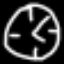
Label: clock